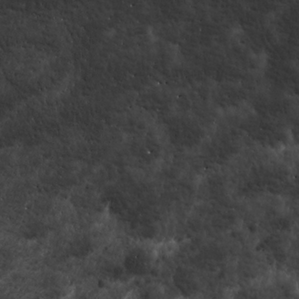
Label: non_frost